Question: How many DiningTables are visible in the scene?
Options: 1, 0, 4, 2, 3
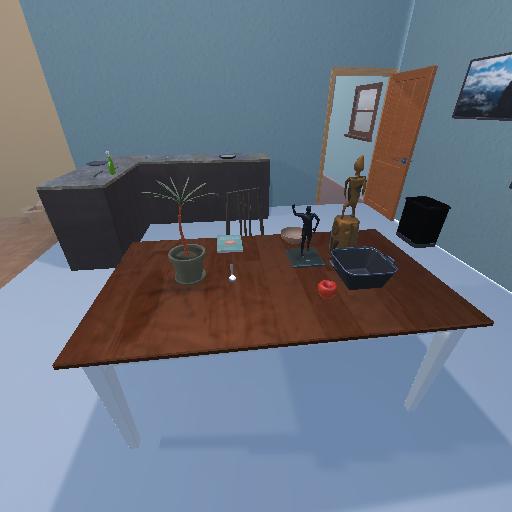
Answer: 1